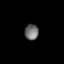
Tissue: prostate
Cell type: Myeloid cells
Senescence score: 0.6999
Nuclear area (px): 215
Mean DAPI intensity: 109.4